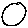
Label: circle